Question: Count the number of objects in the diagram.
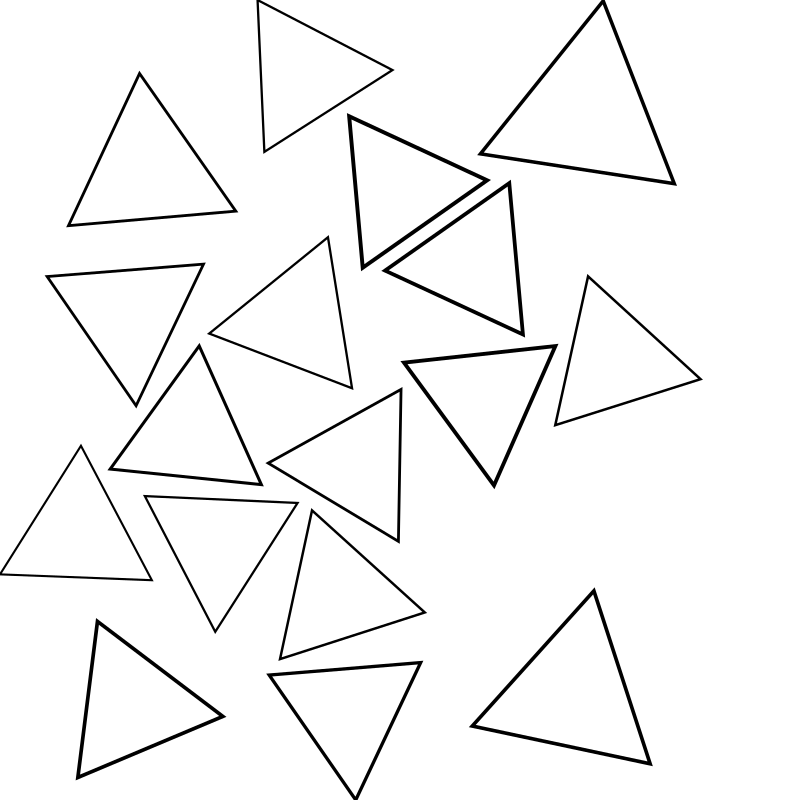
Answer: 17